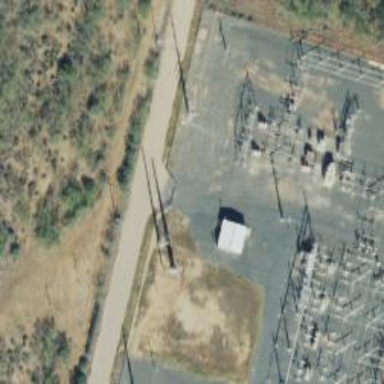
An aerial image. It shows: Switch for power supply.